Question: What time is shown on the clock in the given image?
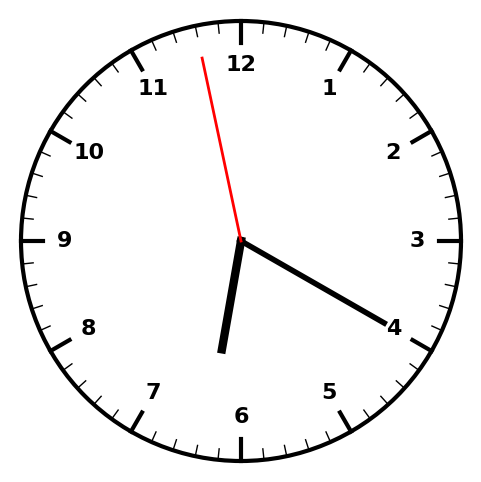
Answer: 06:19:58